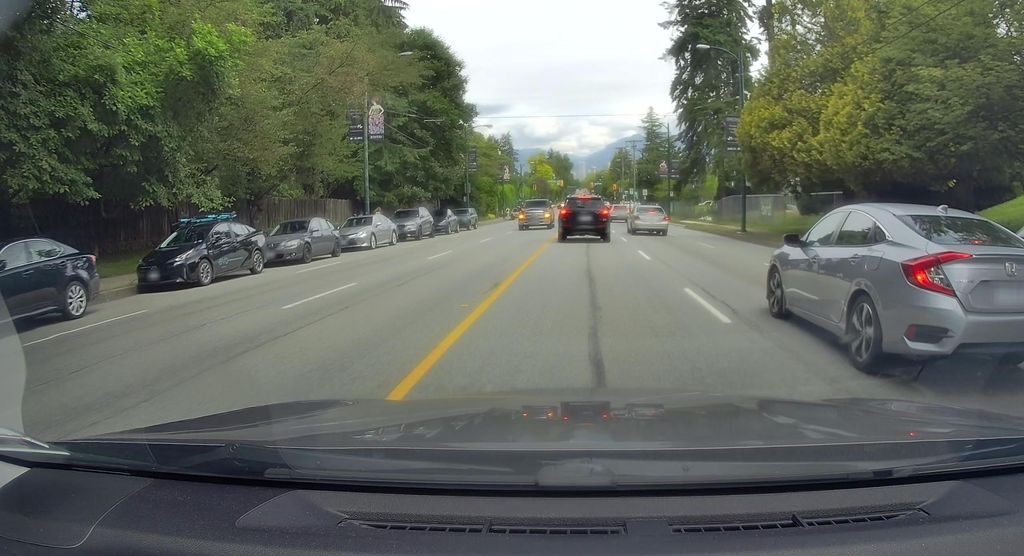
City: vancouver